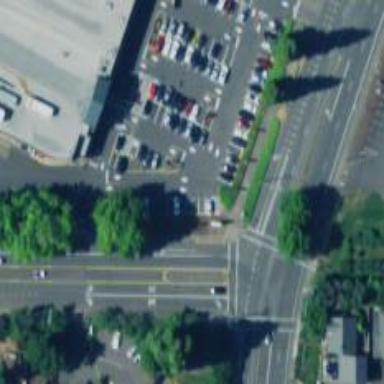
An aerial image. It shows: Solid stop line on the road.